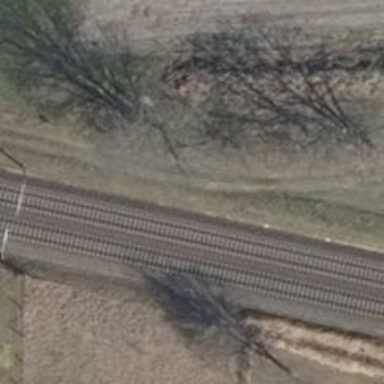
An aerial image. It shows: Track with ground surface. The track type is grade 5.